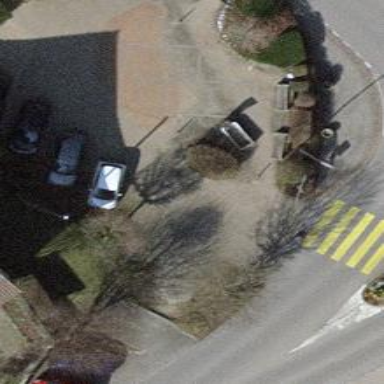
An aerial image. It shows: Paved pedestrian road.